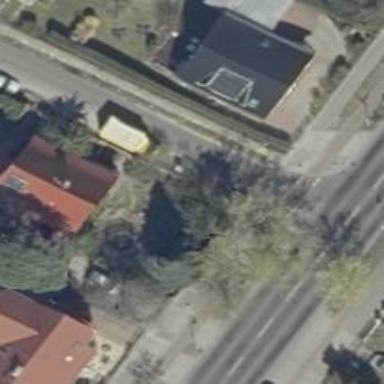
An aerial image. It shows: Sidewalk along the footway.